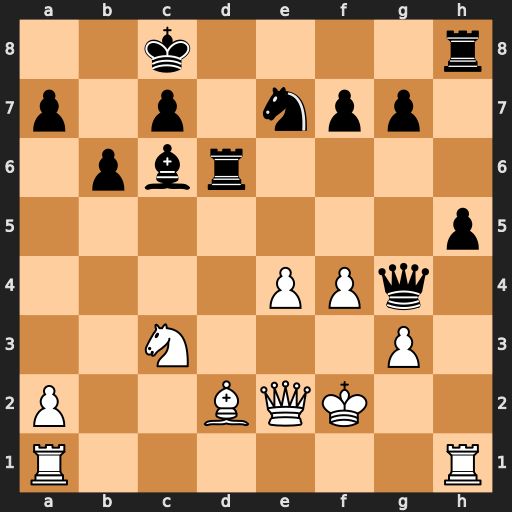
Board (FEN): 2k4r/p1p1npp1/1pbr4/7p/4PPq1/2N3P1/P2BQK2/R6R
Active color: w
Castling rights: -
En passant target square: -
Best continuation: Qxg4+ hxg4 Rxh8+